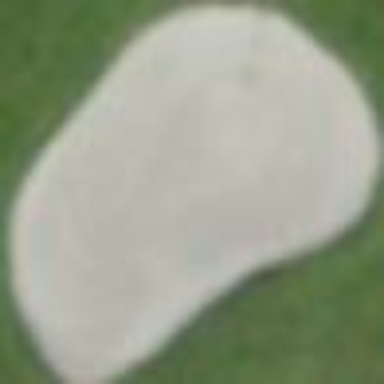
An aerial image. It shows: Golf bunker.